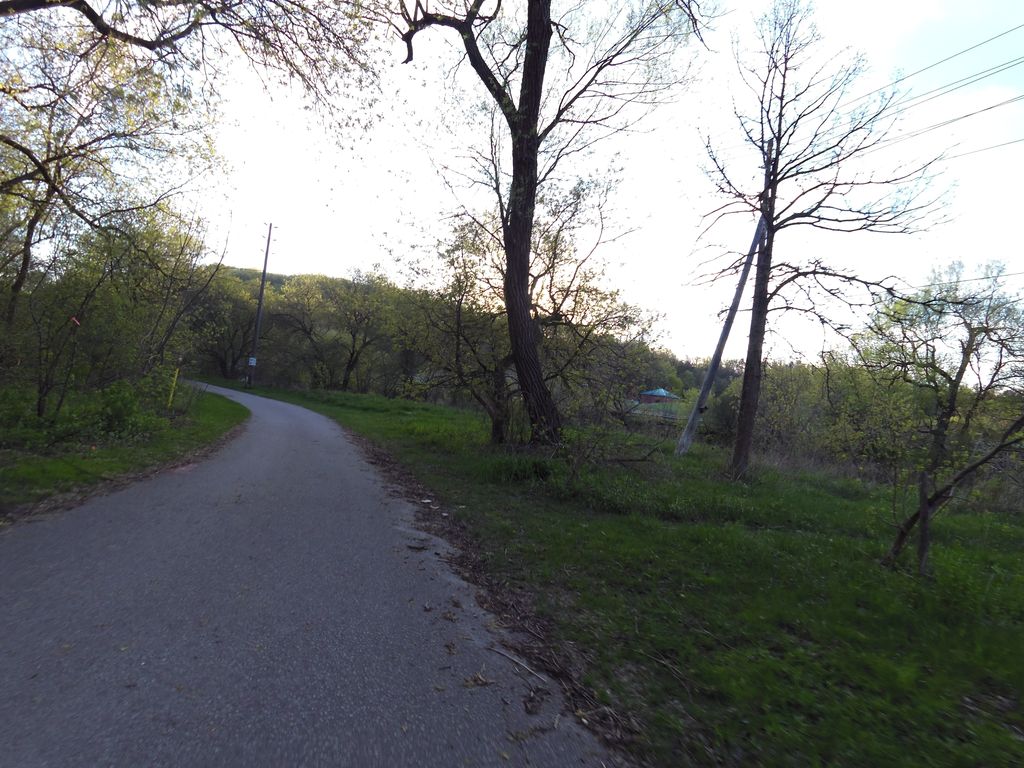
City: toronto